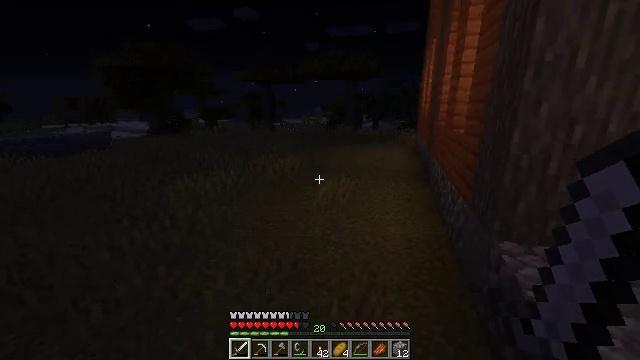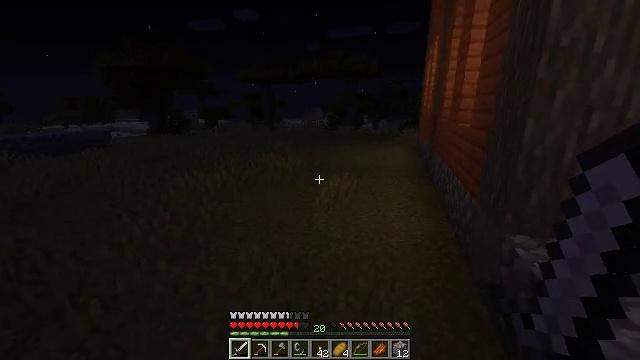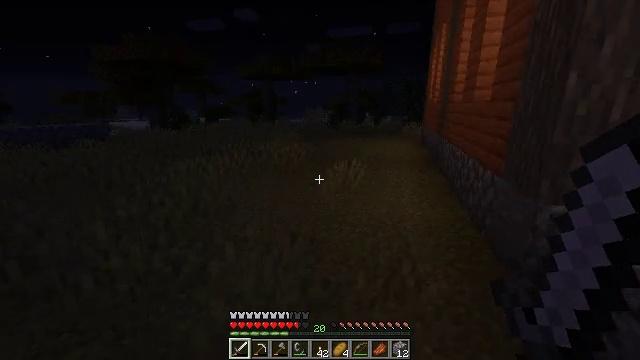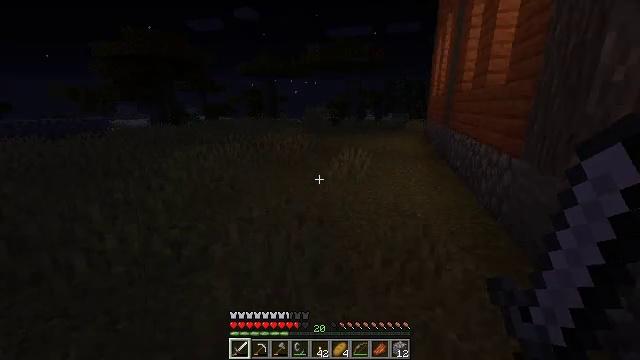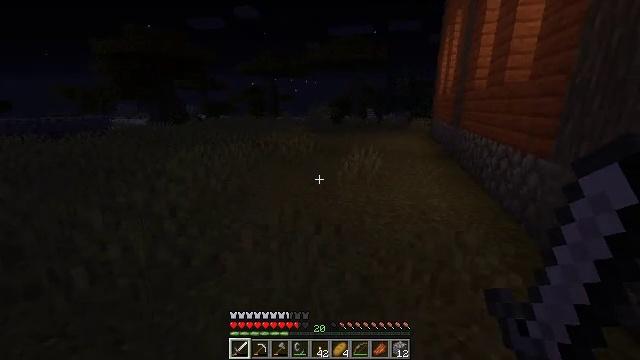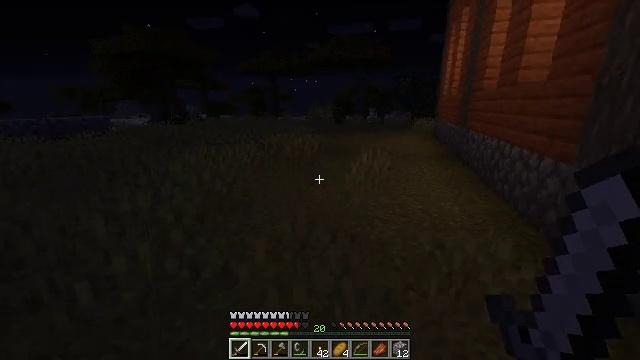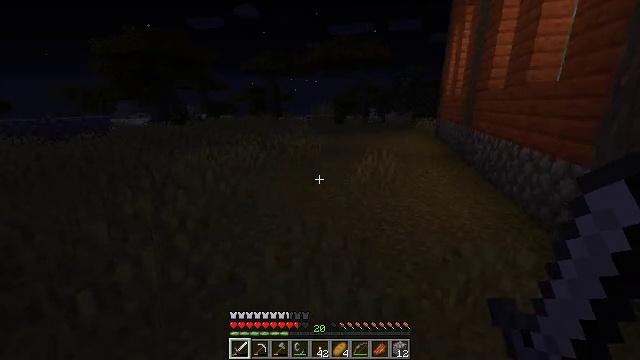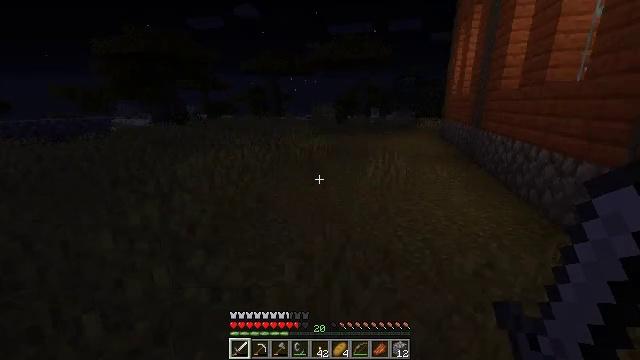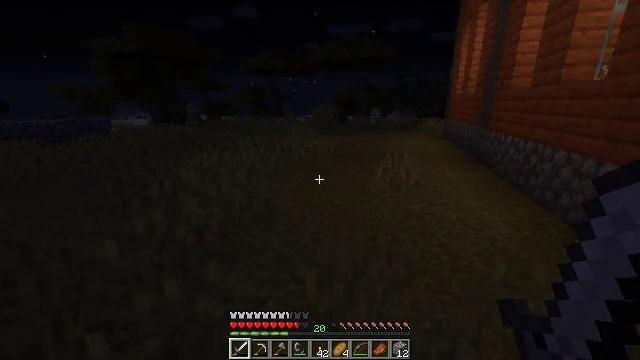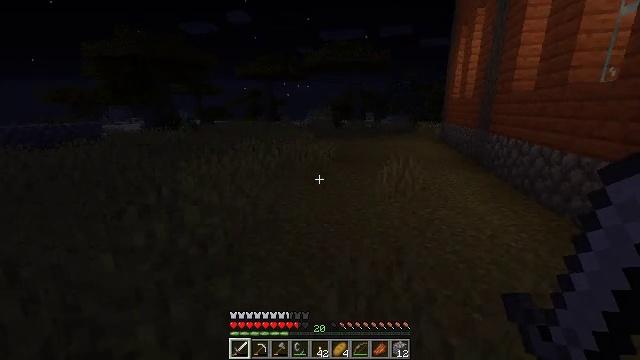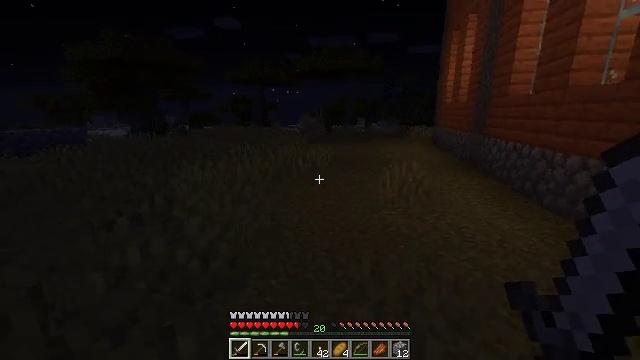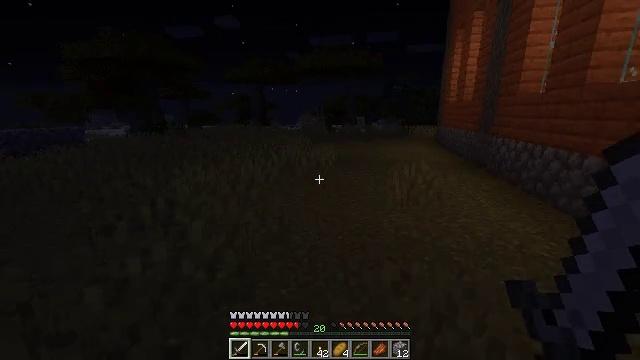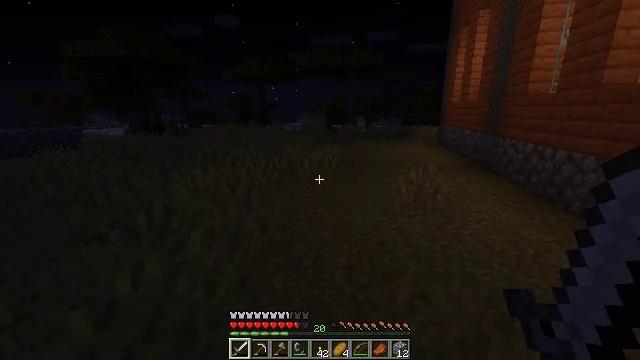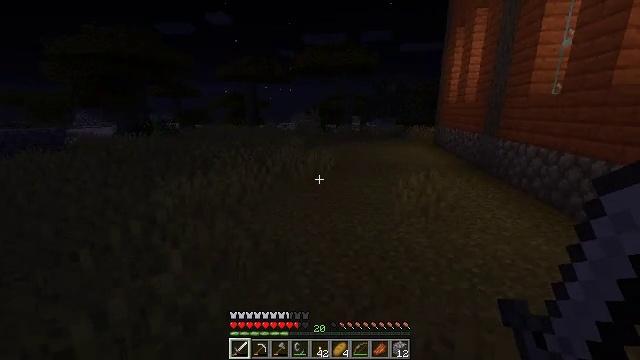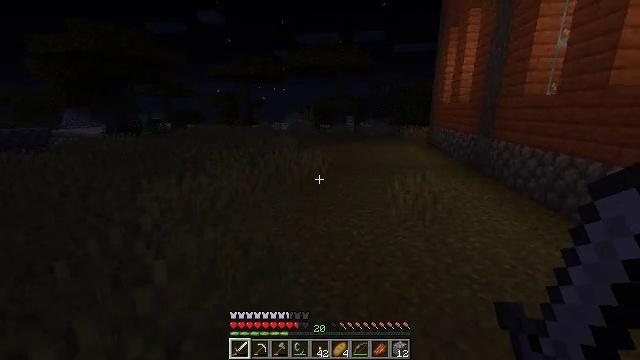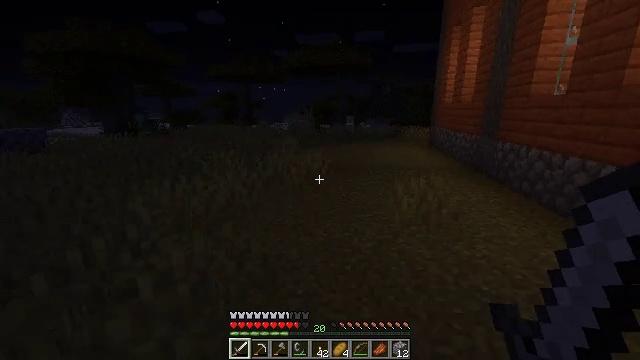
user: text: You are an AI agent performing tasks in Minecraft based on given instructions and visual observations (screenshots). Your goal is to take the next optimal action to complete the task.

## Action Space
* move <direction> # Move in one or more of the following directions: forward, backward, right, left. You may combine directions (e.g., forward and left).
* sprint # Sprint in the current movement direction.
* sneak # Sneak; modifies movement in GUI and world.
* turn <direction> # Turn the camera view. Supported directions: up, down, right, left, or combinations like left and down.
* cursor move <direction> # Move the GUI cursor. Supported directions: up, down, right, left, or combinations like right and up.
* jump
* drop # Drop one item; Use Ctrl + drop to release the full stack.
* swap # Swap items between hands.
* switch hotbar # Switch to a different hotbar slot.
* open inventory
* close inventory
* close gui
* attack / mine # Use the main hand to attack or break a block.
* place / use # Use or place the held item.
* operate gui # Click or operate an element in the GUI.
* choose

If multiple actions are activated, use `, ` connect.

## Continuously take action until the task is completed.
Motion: motion action
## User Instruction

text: Remove a flint and steel from the inventory.
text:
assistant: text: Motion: move forward and move left
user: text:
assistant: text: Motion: move forward and move left
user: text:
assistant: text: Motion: move forward and move left
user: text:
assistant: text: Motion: move forward and move left
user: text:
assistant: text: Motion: move forward and move left
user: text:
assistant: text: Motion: move forward and move left
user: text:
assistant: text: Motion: move forward and move left
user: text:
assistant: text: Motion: move forward and move left
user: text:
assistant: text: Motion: move forward and move left, turn right
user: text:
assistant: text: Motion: move forward and move left, turn right
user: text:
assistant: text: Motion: move forward
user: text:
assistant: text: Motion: move forward
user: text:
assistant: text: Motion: move forward, turn right
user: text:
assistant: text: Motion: move forward, turn right
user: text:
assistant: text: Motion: move forward
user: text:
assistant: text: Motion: move forward
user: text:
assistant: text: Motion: move forward
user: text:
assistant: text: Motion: move forward
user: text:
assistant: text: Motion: move forward
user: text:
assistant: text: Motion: move forward, turn right and up
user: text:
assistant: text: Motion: move forward, turn right and up, jump
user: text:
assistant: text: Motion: move forward, turn right and down, jump
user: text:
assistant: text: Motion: move forward, turn right and down, jump
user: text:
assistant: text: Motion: move forward, turn right and down, jump
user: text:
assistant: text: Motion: move forward, turn right
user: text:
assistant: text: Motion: move forward and move left
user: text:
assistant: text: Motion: move forward and move left
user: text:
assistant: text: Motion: move forward and move left
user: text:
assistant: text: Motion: move forward and move left
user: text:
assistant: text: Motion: move forward and move left, turn right and up